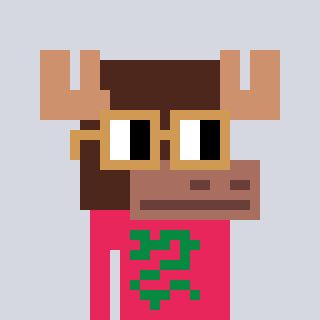
a pixel art character with square brown glasses, a moose-shaped head and a redpinkish-colored body on a cool background